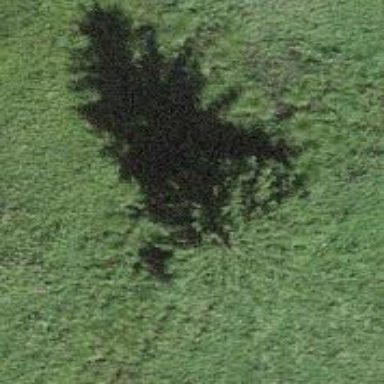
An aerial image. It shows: Single tag "natural: tree."